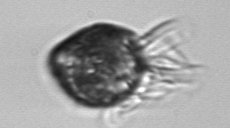
Label: Strombidium_morphotype2